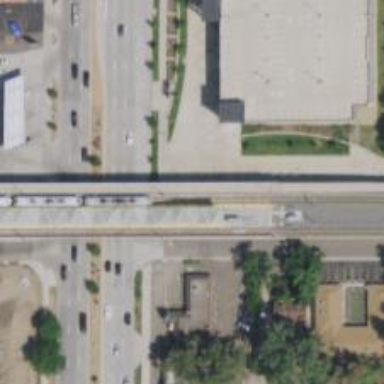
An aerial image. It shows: Transit vending machine.